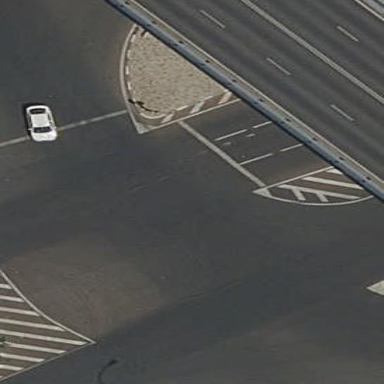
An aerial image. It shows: Raised kerb.